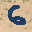
Label: 6